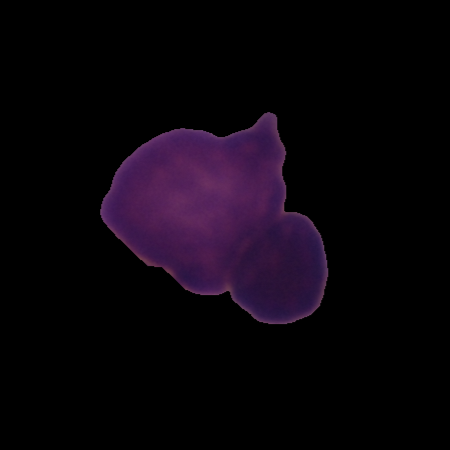
Label: healthy